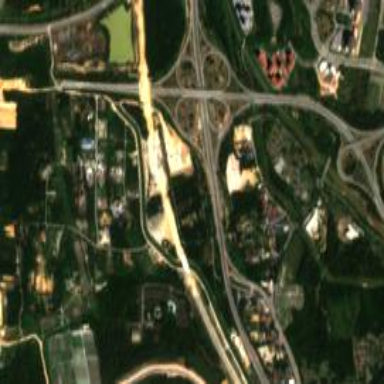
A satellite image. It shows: Motorway junction.